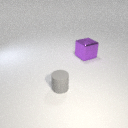
small gray rubber cylinder in front of large purple metal cube